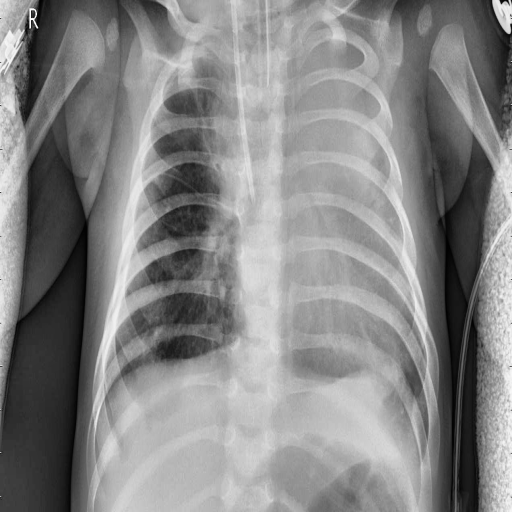
Finding: PNEUMONIA